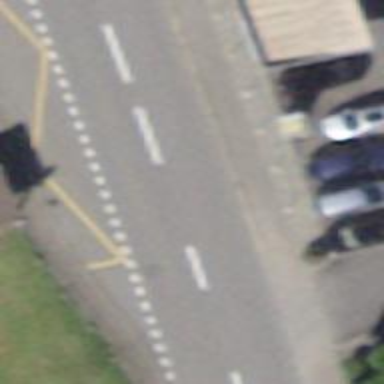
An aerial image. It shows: Public transport stop position.